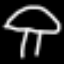
Label: mushroom